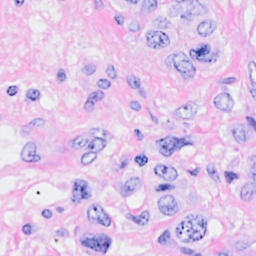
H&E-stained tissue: Breast